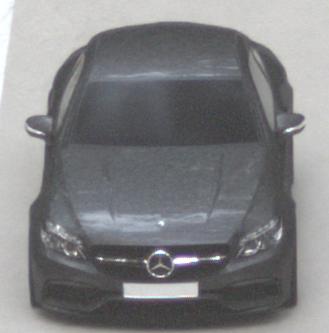
Make: Mercedes-Benz
Model: C 43 AMG
Detailed model: C-Class (205) AMG Limousine
Model produced from: 2016/10
Model produced until: 2018/04
Doors: 4
Color: gray
Road condition: dry road
Daytime: sunrise or sunset
Contrast: medium contrast